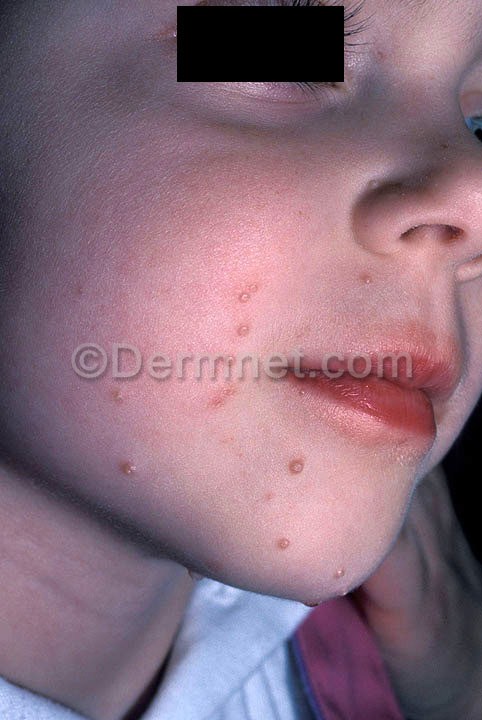
Disease: Herpes HPV and other STDs Photos